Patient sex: M
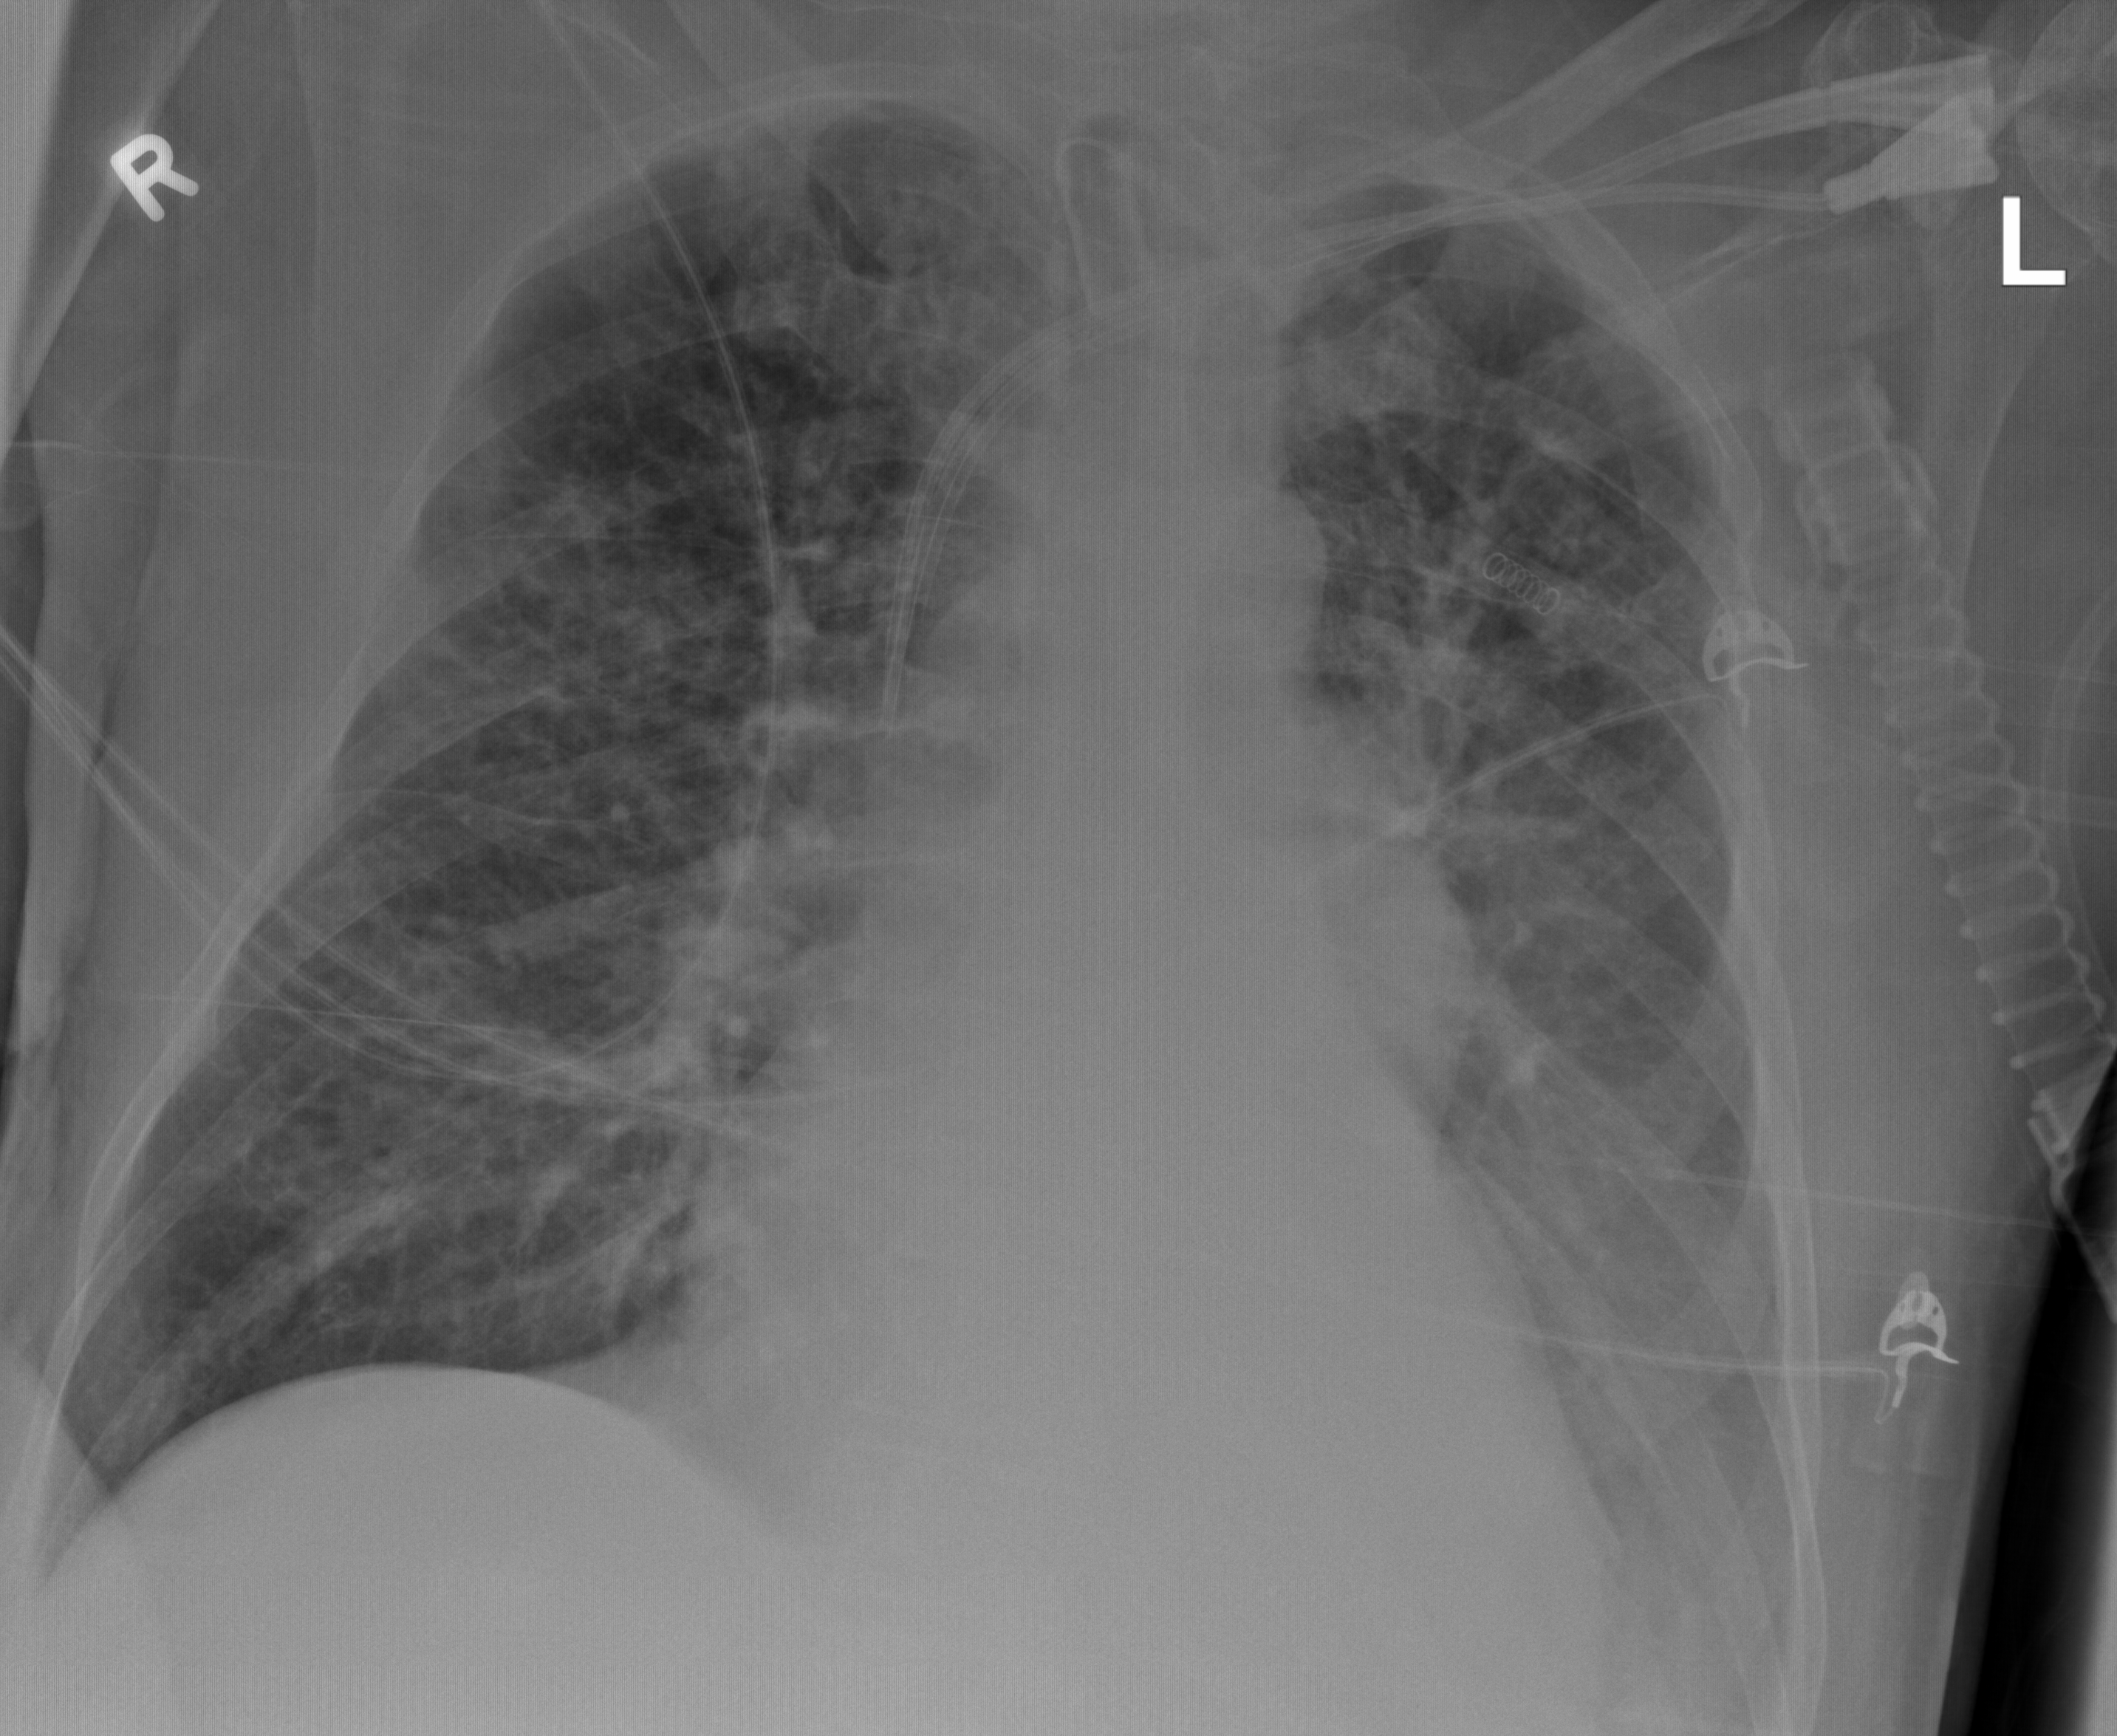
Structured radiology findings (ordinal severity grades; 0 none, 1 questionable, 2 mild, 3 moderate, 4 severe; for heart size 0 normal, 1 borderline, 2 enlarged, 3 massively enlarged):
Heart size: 2
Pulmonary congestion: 2
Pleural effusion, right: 0
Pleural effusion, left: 2
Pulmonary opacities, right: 3
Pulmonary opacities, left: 2
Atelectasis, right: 2
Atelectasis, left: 2